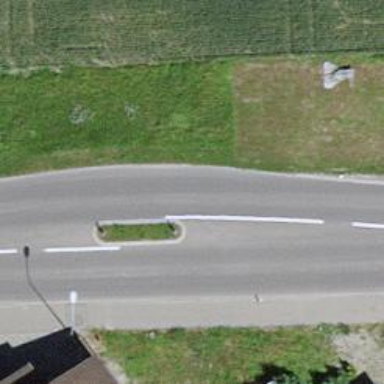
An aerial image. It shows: Traffic calming island.